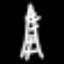
Label: The Eiffel Tower